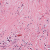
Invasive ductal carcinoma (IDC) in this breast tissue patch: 1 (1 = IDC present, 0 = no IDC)